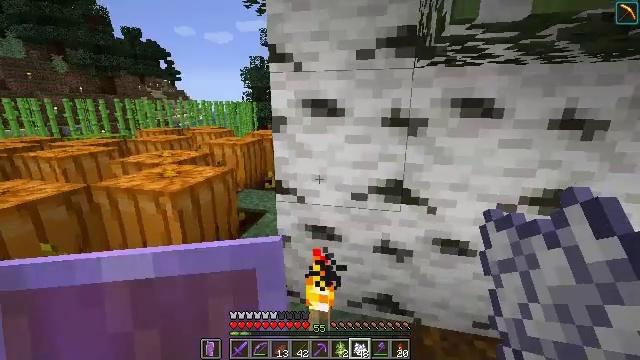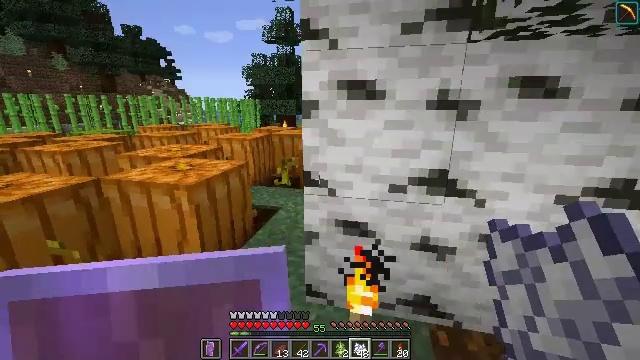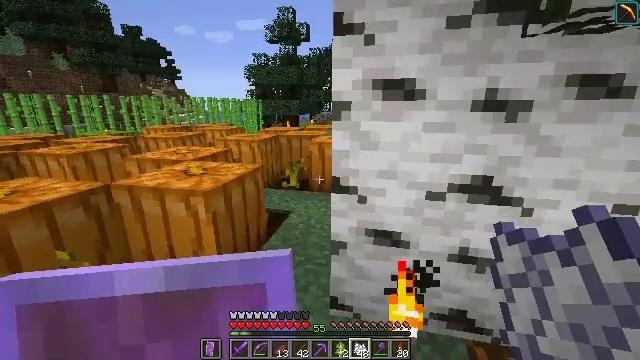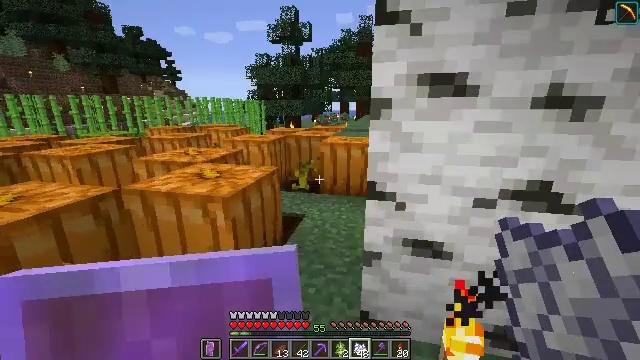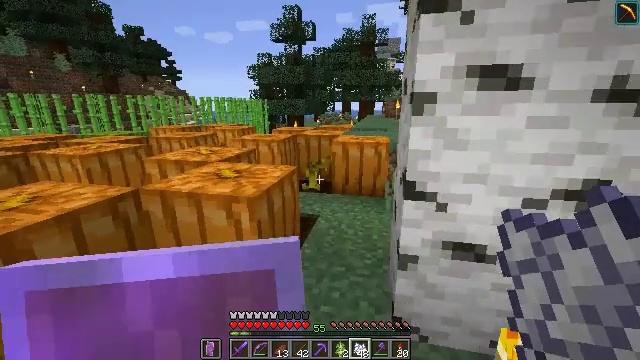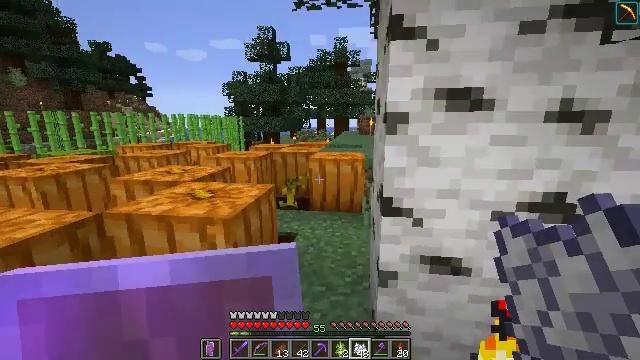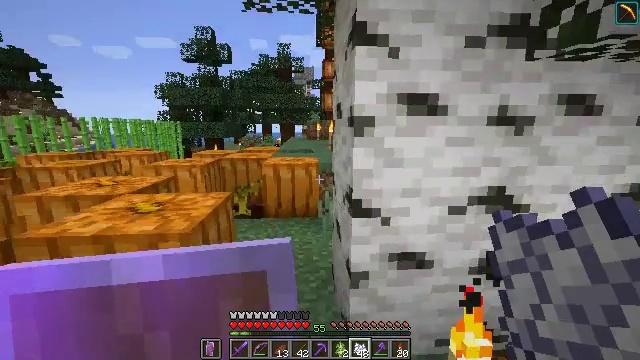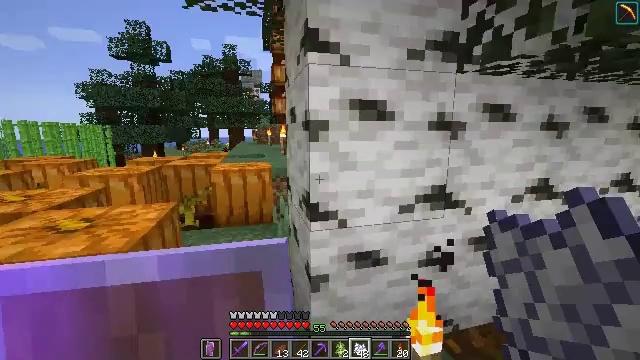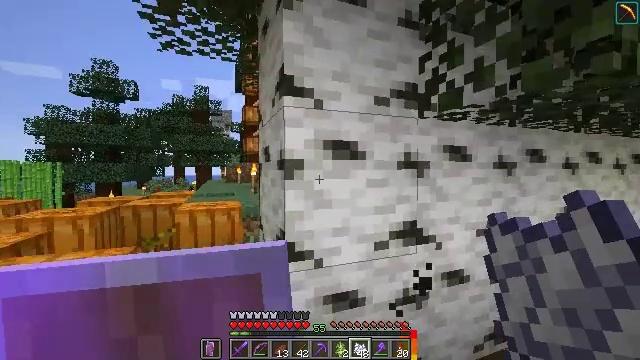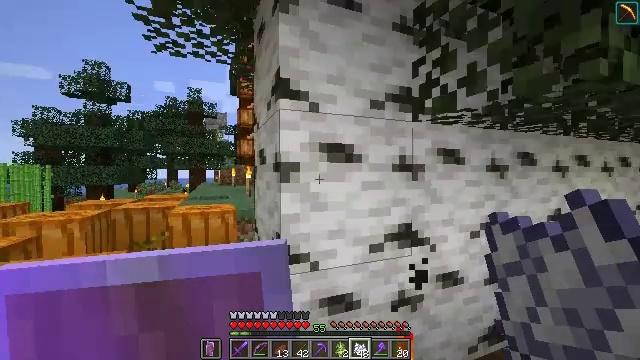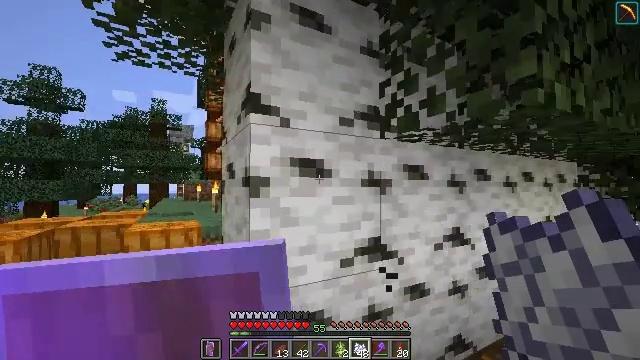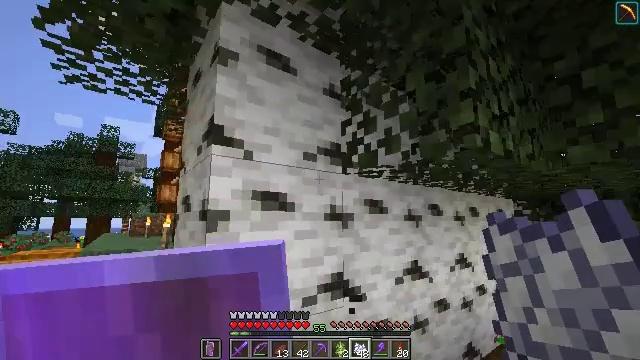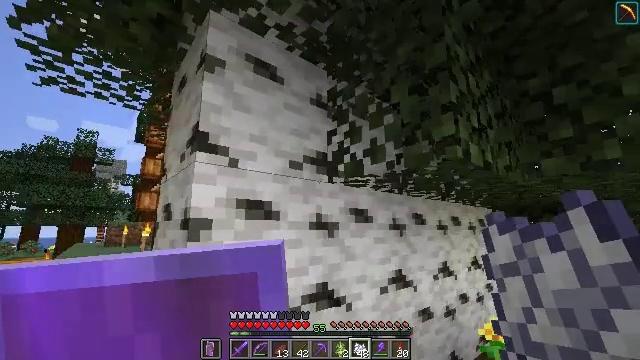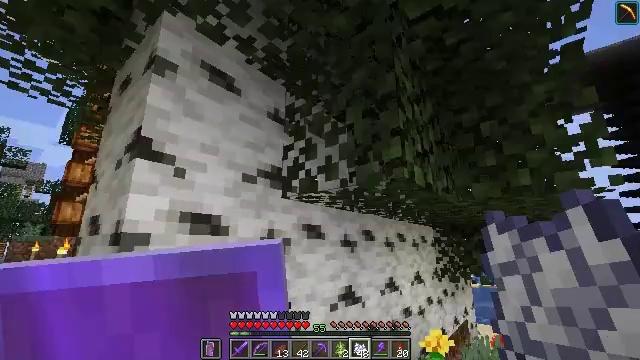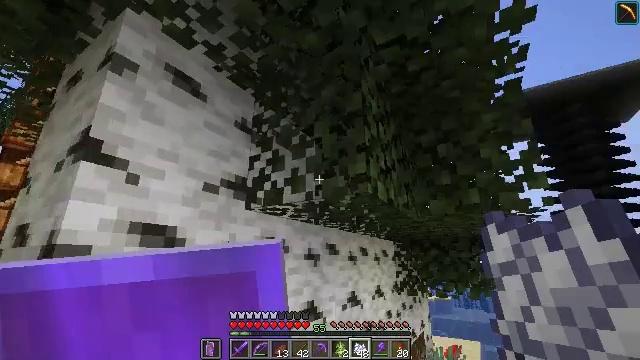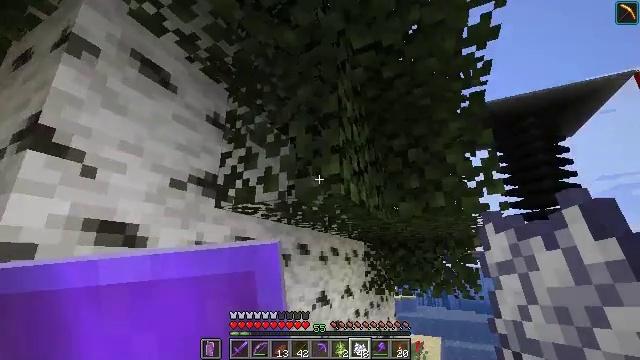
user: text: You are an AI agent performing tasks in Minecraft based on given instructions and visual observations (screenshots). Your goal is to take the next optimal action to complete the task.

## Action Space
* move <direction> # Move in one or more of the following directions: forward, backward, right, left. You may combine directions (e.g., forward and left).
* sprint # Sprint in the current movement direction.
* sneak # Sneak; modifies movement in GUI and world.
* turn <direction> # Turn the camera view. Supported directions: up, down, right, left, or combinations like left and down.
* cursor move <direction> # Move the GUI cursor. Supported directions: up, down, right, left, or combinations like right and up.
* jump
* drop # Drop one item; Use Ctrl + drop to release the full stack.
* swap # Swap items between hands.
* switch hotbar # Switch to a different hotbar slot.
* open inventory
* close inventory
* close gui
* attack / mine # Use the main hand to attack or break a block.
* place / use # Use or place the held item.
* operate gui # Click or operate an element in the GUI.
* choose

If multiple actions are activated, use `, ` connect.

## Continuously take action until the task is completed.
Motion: motion action
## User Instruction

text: Break the birch log in the forest.
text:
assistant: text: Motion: move forward and move left
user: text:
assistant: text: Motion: move forward and move left
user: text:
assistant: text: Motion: move forward and move left
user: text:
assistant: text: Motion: move left
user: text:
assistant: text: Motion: turn right and up
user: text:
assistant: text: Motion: turn right and up
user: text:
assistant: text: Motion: turn right
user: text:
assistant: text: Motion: turn right and up
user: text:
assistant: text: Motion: turn right
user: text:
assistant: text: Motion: turn right and up
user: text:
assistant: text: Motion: turn right and up
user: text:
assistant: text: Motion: turn right and up
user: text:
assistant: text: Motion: turn right and up
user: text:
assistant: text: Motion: turn right and up
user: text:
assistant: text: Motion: turn right
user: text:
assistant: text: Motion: turn right and down
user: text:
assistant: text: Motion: no_op
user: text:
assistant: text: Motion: move right
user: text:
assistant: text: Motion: move right, turn down
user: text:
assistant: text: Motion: move right, turn left and down
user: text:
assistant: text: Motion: turn left and down
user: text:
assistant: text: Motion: no_op
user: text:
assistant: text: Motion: no_op
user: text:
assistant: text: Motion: no_op
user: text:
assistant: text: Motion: no_op
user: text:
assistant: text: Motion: no_op
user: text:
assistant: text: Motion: no_op
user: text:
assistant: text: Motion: no_op
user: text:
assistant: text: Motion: turn left and down
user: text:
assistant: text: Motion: turn left and down